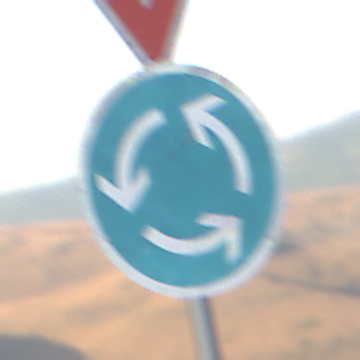
Verkehrszeichen: Kreisverkehr
Zusatzzeichen oben: VorfahrtGewaehren
Umgebung: Outdoor, Nature
Tageszeit: SunriseSunset
Wetter: Clear
Licht: Natural
Jahreszeit: NotSpecified
Kontrast: HighContrast